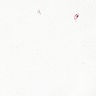
Metastatic tissue present: no